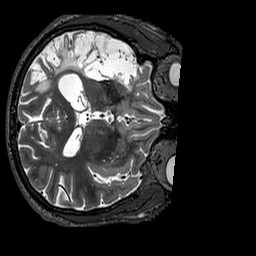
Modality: T2w
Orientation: axial
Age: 56
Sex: male
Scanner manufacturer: siemens
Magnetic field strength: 3 T
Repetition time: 3.2 s
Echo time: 0.567 s